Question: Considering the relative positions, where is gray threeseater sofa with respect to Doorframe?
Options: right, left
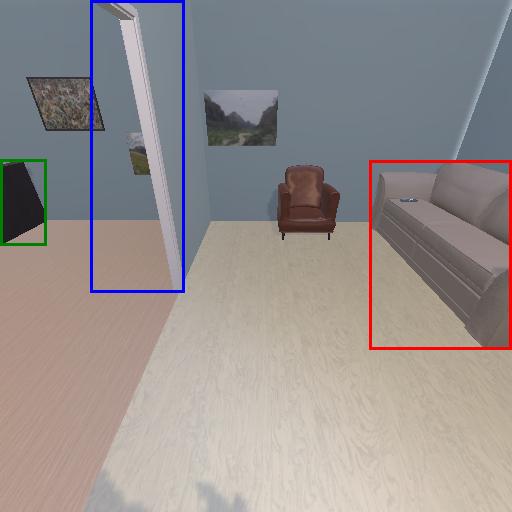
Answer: right